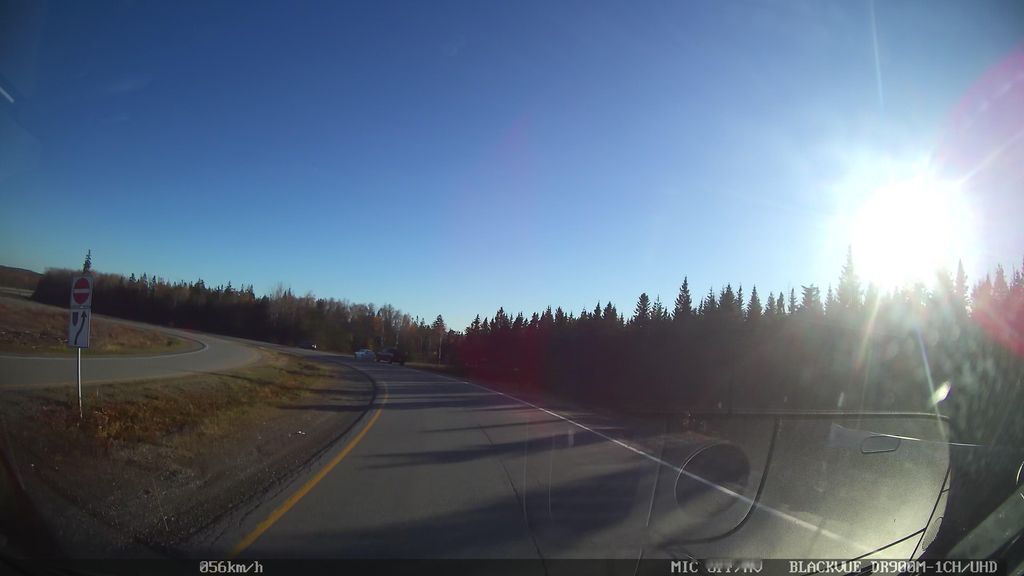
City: halifax